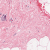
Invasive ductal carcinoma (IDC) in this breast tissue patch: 0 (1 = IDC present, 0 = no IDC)